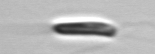
Label: Chrysochromulina